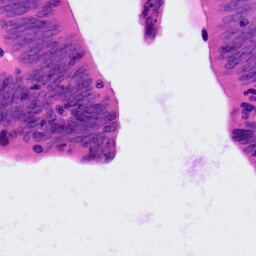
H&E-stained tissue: Colon